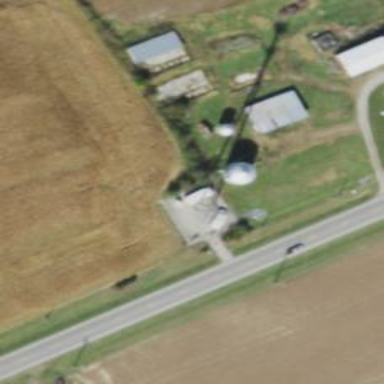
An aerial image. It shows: Silo.